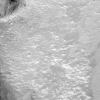
Atmospheric dust classification: not_dusty